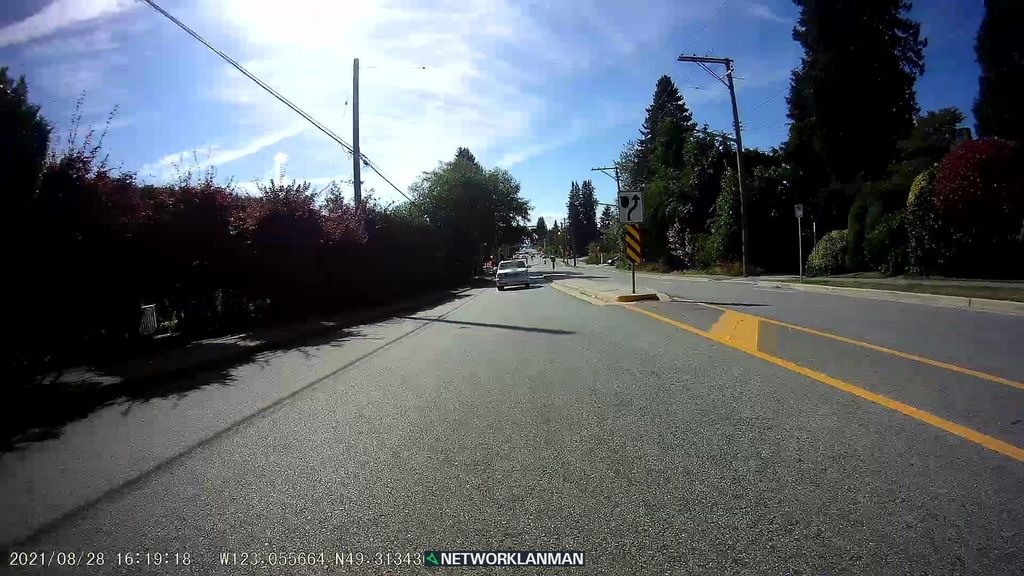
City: vancouver